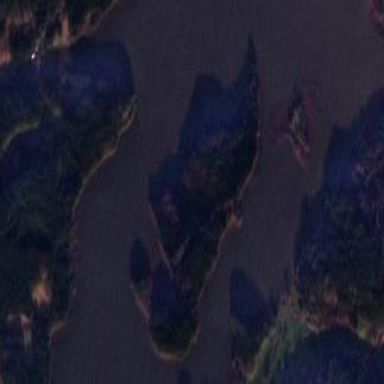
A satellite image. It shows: Island with natural coastline.